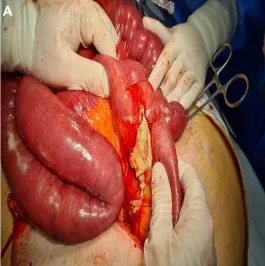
(A-C) Intraoperative appearance. Intestinal inflammatory block, the dissection of which reveals an abscessed jejunal diverticulum.
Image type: medical_photograph (other_medical_photograph)